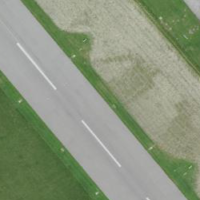
EUNIS habitat code: 57
Species observed at this site:
Milvus milvus
Buteo buteo